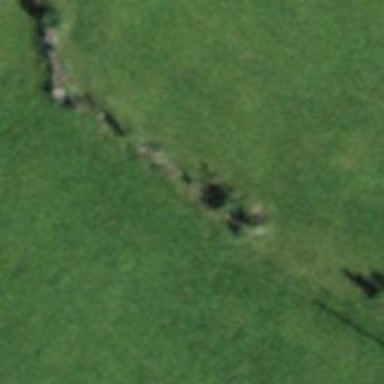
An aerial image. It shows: Dry stone wall barrier.